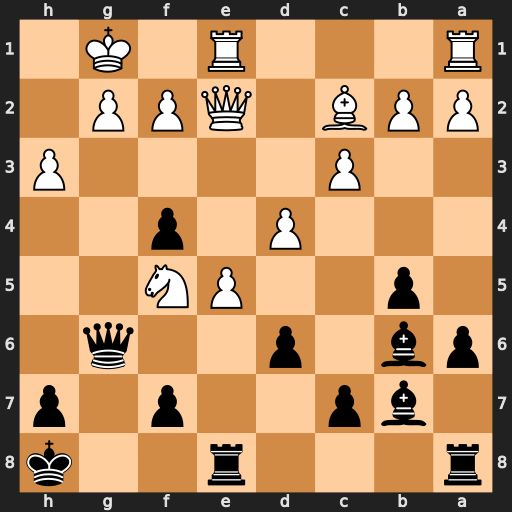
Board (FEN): r3r2k/1bp2p1p/pb1p2q1/1p2PN2/3P1p2/2P4P/PPB1QPP1/R3R1K1
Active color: b
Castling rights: -
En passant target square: -
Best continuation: Qxg2#